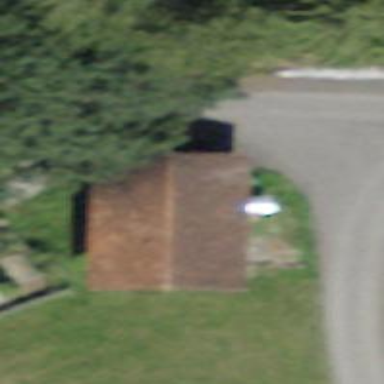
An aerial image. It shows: Shed building.